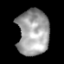
Tissue: lung
Cell type: Epithelial cells
Senescence score: 0.1566
Nuclear area (px): 1428
Mean DAPI intensity: 160.525